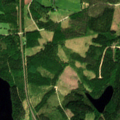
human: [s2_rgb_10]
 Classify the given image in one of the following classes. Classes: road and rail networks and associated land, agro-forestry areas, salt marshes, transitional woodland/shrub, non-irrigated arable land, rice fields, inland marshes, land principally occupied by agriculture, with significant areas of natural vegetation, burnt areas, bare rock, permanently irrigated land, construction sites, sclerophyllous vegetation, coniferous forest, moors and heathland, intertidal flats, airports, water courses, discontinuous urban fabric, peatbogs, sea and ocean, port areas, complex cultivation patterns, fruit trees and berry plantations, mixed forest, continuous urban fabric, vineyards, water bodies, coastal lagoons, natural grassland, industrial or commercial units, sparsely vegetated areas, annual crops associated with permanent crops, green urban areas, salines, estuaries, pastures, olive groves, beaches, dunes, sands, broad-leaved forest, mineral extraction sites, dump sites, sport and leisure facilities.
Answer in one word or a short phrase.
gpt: broad-leaved forest, coniferous forest, mixed forest, transitional woodland/shrub, water bodies